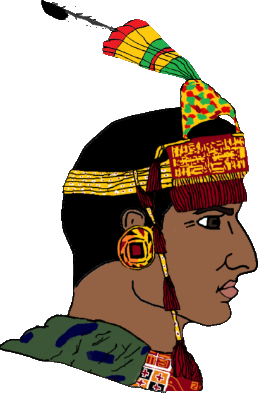
Label: 4_Yes_Chad